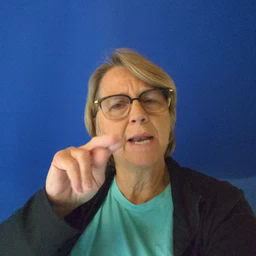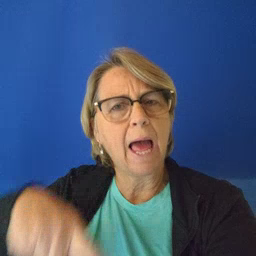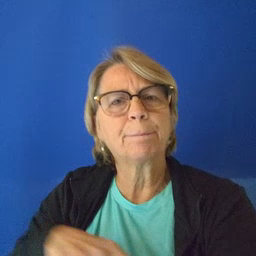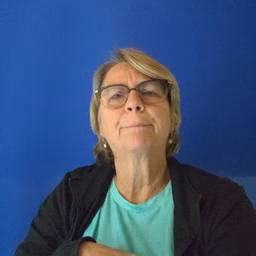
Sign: nap